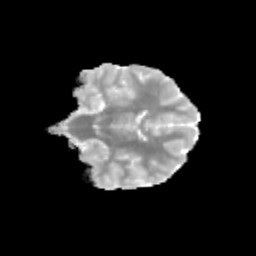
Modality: MD
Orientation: coronal
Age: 12
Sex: female
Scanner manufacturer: siemens
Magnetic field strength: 3 T
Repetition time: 3.8 s
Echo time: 0.07 s